Aerial crown-view tile of a tropical tree (Barro Colorado Island, Panama), acquired 20250217:
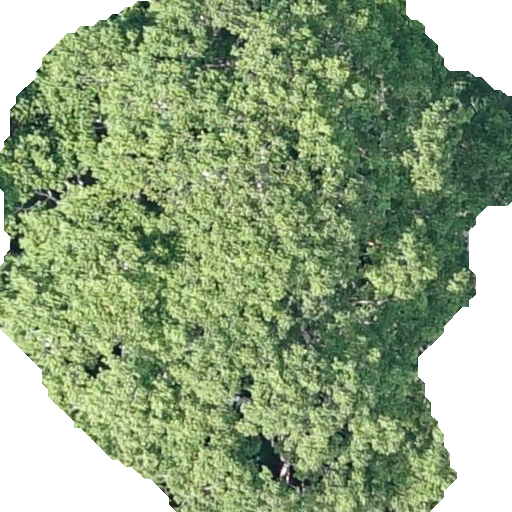
Species: Sterculia apetala
GBIF accepted scientific name: Sterculia apetala
Crown area: 352.788 m²